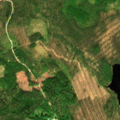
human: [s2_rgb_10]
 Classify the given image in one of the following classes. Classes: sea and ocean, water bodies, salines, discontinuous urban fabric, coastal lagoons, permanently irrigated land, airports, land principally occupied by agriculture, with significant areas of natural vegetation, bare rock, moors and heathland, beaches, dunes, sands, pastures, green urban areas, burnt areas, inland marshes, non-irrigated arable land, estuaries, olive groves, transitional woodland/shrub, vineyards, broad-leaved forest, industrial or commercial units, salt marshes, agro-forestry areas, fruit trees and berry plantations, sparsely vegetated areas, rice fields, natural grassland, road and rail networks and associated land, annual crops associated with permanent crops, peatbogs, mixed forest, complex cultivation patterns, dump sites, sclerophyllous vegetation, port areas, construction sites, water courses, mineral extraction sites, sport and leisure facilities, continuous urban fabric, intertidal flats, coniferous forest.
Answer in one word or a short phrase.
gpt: coniferous forest, mixed forest, transitional woodland/shrub